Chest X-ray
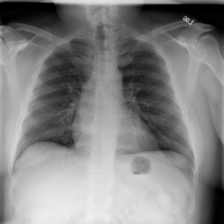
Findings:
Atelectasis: negative
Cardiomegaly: negative
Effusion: negative
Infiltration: negative
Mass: negative
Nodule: negative
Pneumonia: negative
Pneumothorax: negative
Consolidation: negative
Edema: negative
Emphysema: negative
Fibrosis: negative
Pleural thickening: negative
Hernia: negative